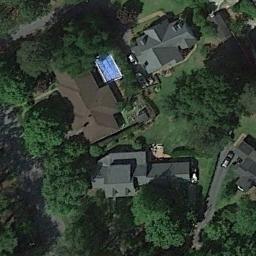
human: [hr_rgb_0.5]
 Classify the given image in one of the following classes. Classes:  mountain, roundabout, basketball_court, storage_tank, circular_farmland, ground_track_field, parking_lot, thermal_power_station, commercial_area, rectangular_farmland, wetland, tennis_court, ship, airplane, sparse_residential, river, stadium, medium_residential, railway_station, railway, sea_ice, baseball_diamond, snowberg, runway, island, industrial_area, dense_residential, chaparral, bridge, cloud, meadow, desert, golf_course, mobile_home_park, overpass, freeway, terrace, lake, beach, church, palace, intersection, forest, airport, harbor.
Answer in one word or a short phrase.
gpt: medium_residential